Field crop: maize
Growth stage: 1
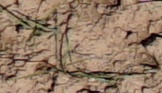
Species: lolium